Interaction volume radius: 5 \u00c5
Interaction volume height: 20 \u00c5
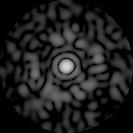
Disorder parameter: 0.8342